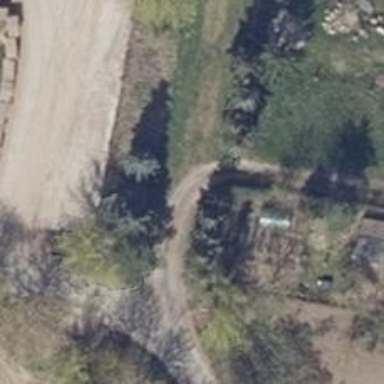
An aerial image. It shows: Driveway.